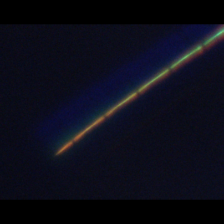
Taxon: Psuedo-nitzschia
Group: Diatoms